Question: I'm new to java development and eclipse IDE. All this time I use IDE like PHPStorm and Visual Studio Code. And in those IDE we have 'Ctrl + Click' shortcut to jump to definition of the class/functions. I know in eclipse there is the shortcut for that too. But in my case, it doesn't work..

Please can somebody tell me what should i do to make this shortcut works.. because it will HELP ME A LOT to see the properties and methods inside the class.. Thank you!!
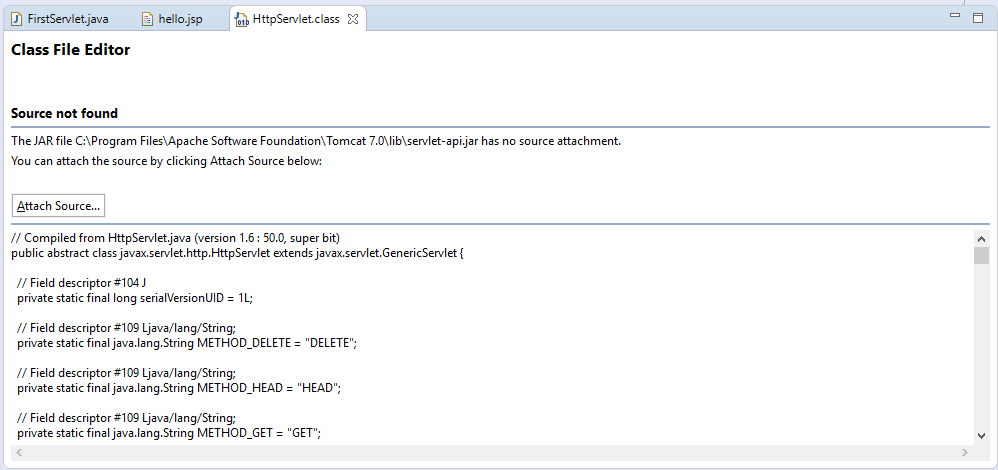
Answer: Your problem is not that the jump doesn't work, but that you don't have the source attached.
In your case it looks like you want the source for Tomcat 7.0 servlet-api You can download that from Maven central <URL>
Then click the Attach Source button and browse to the jar you downloaded, and it should work.
Note: I don't know the exact version (ie. 7.0.???) you have so you might need to get a different source jar if that one doesn't match.